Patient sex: F
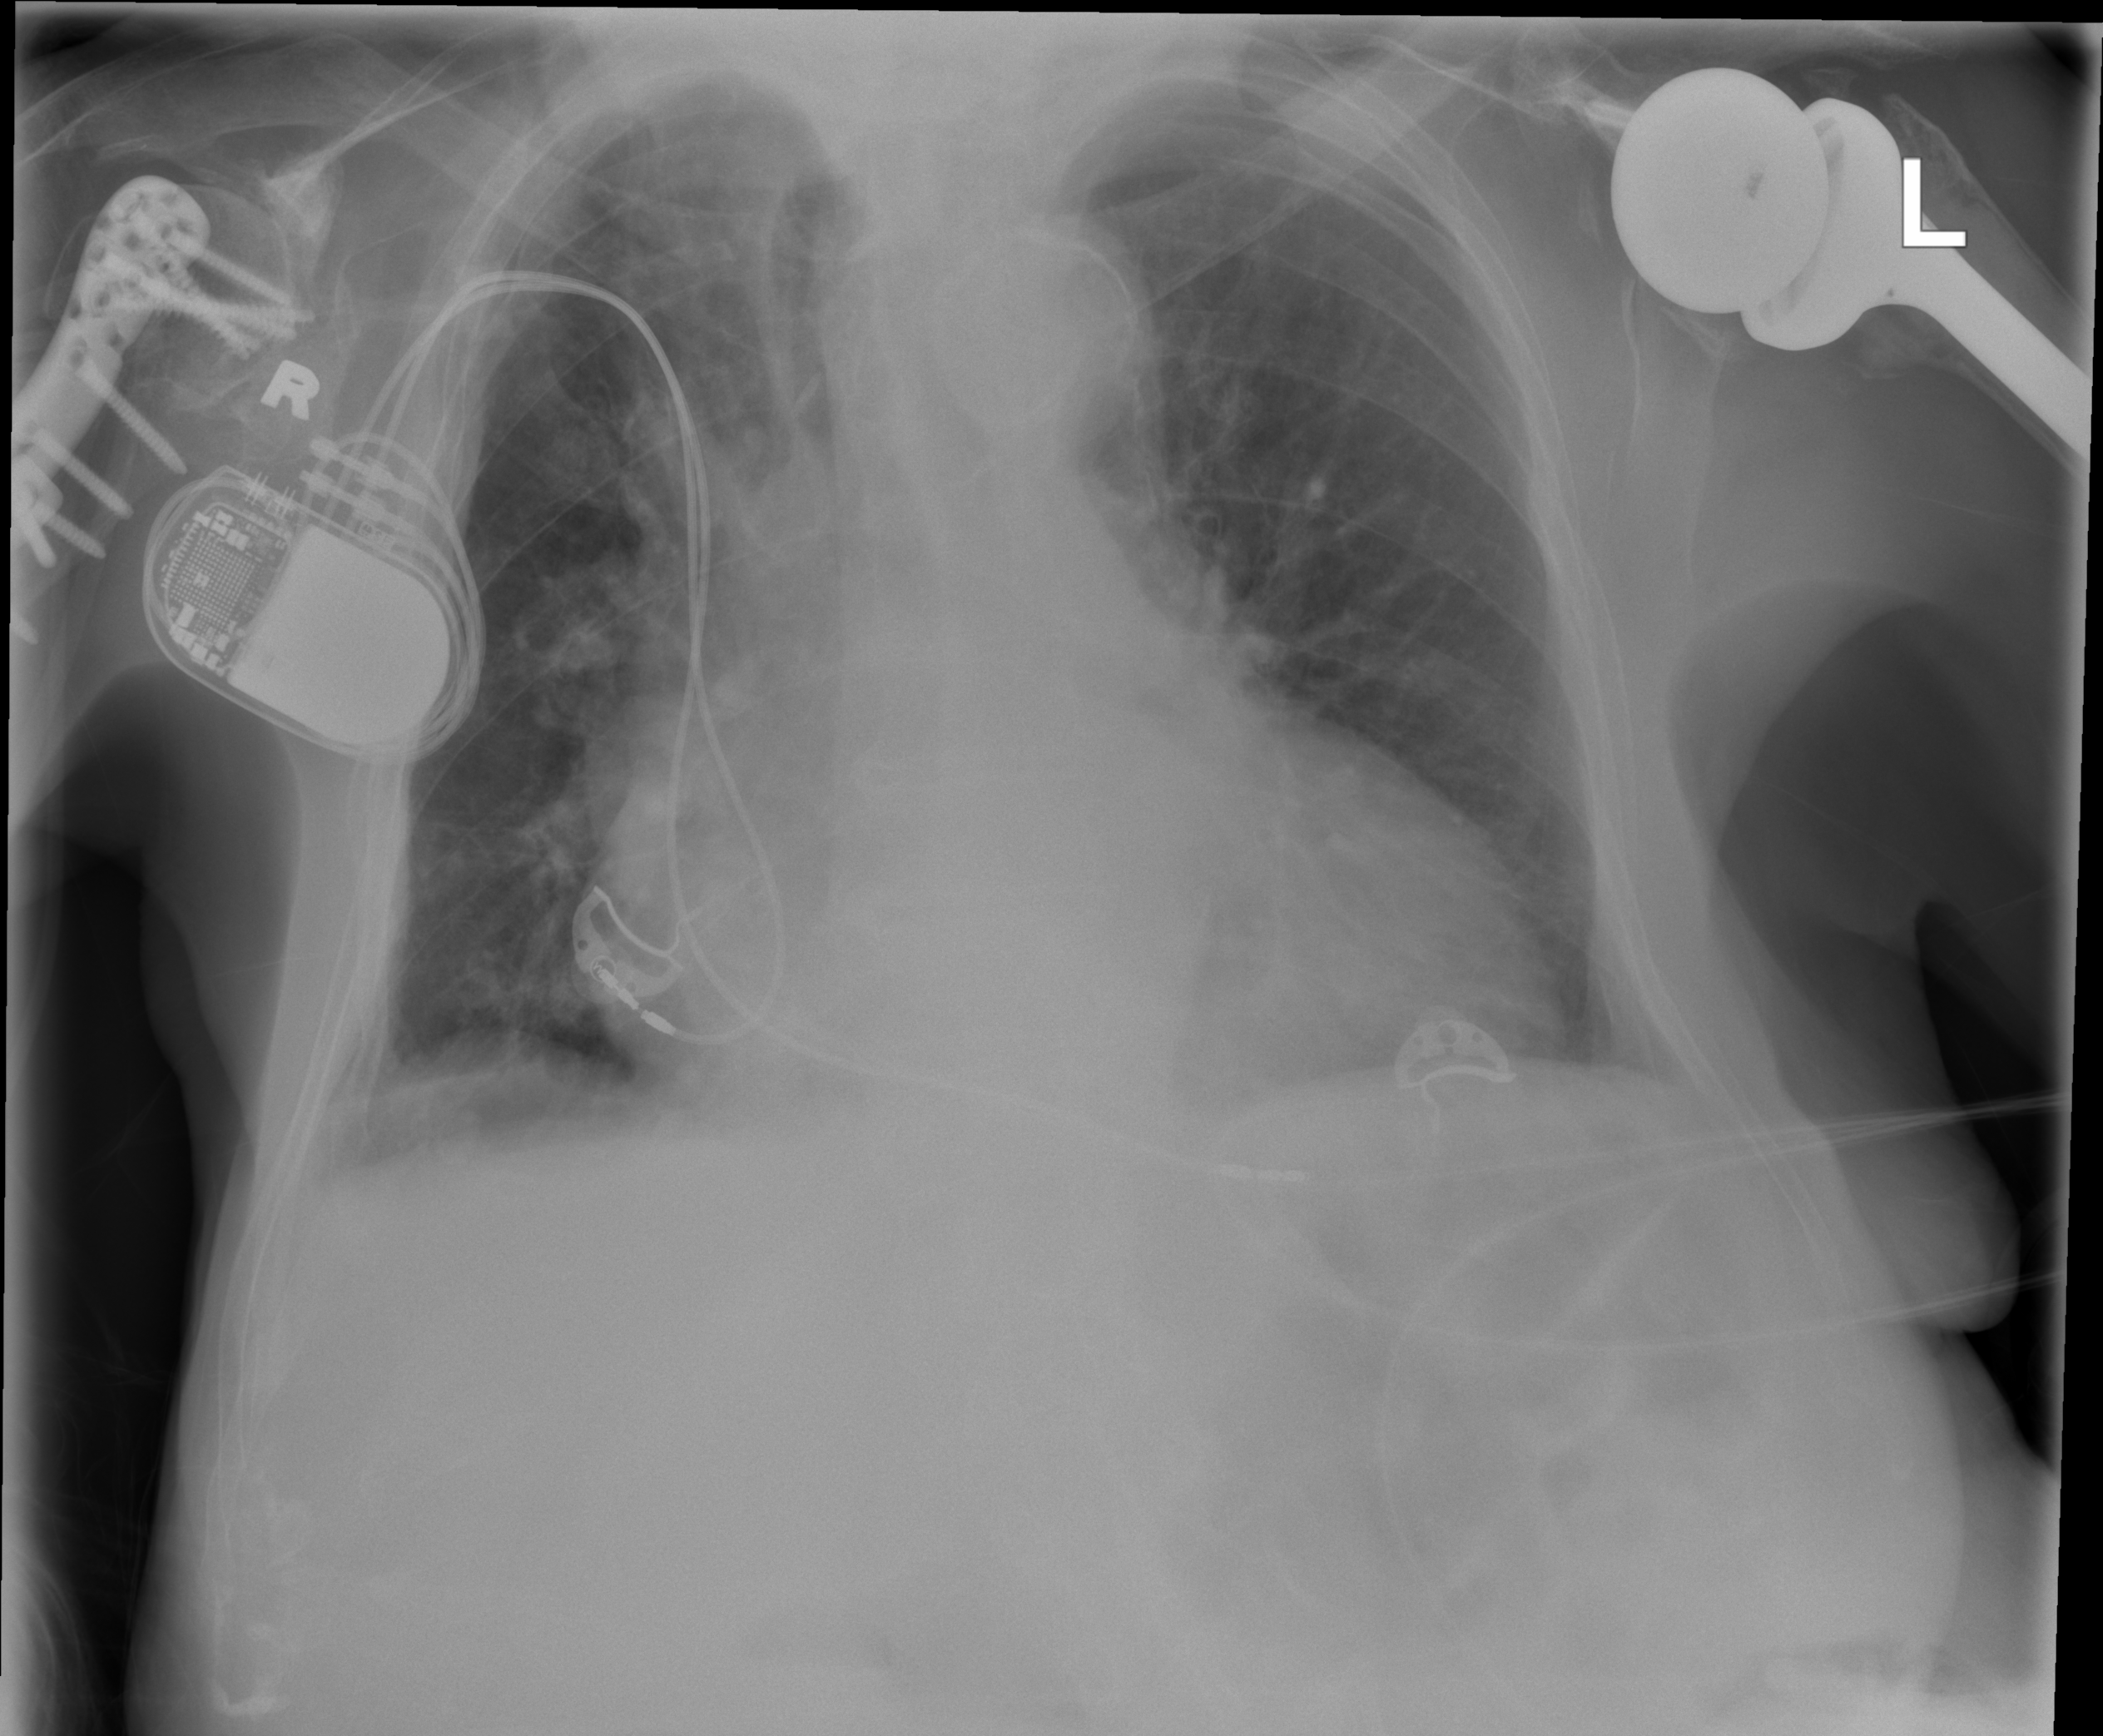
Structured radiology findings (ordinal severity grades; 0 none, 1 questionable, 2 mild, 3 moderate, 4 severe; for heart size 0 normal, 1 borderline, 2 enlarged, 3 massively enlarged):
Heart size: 3
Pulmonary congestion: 1
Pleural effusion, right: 2
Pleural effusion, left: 0
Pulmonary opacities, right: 2
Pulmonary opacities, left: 0
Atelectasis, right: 2
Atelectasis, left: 0